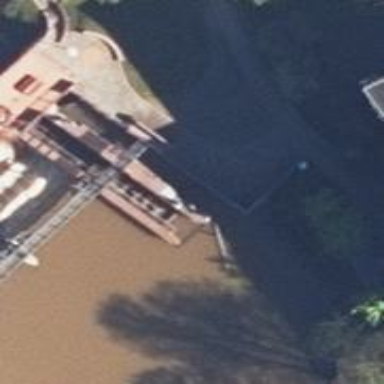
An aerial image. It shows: Lock gate on waterway.